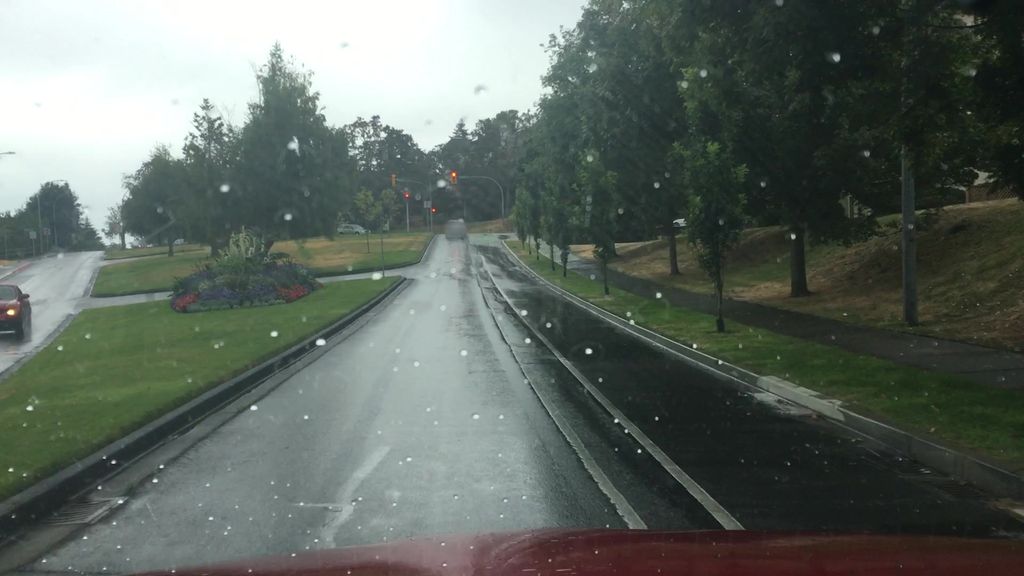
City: victoria